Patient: sex M, age 61
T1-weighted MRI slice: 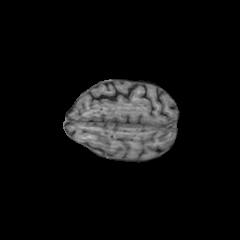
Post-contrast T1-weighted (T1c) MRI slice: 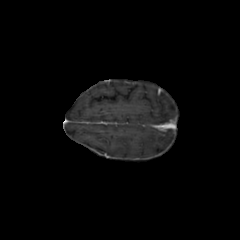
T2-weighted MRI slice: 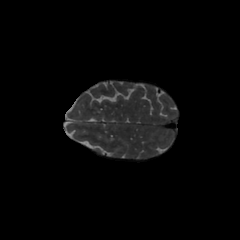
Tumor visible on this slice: no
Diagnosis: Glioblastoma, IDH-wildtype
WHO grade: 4